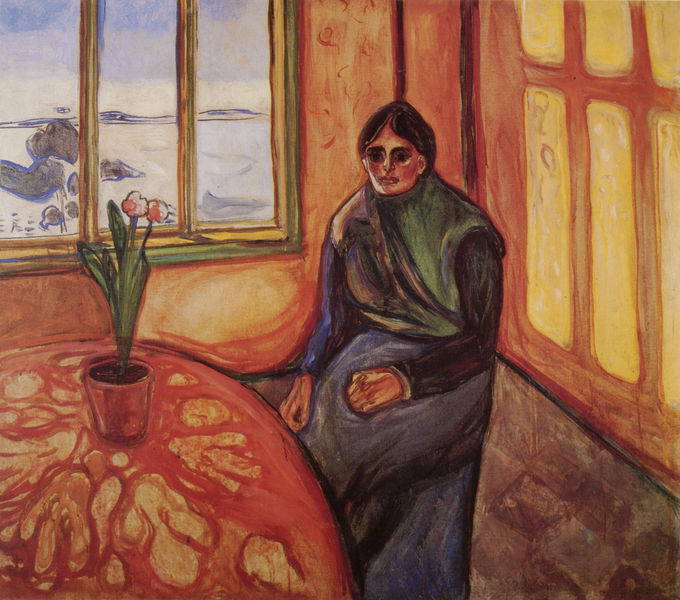
Titel: Melancholie (Laura)
Künstler: Edvard Munch
Standort: Oslo
Institution: Munch-Museet
Schlagwörter: blau, blätter, dunkel, felsen, gemälde, hand, himmel, meer, schatten, umhang, wasser, weiß, aquarell, cezanne, gelb, grob, grün, landschaft, sitzen, blume, blumen, braun, fenster, frau, frisur, grau, hell, hintergrund, jahrhundertwende, kleid, licht, orange, raum, schwarz, tisch, zimmer, ausblick, blick, rosen, rot, schal, schnee, expressionismus, flächig, malerei, mode, muster, rock, symbolismus, arm, arme, augen, gesicht, trauer, bildnis, hände, innenraum, portrait, porträt, tischdecke, tischtuch, einsamkeit, erde, einsam, sonne, boden, haare, interieur, sitzend, pflanze, gebeugt, scheitel, traurig, vase, aussicht, blumentopf, topf, farbig, strand, ecke, umrisse, zimmerecke, fußboden, bäuerin, warm, bergig, farben, fels, violett, winter, duktus, draussen, widerschein, sitzt, melancholisch, lichteinfall, allein, warten, schwanger, fliessend, gauguin, tulpe, wände, blut, munch, schneelandschaft, norwegen, schweden, intensiv, wellig, edvard munch, hügelig, sonnenstrahlen, tonig, reflex, fließen, drinnen, weich, stumpf, rpt, gekrümmt, rundformen, bildausschnitt, depression, edvard, fremd, depressionen, isolation, hoffnungslosigkeit, blumenerde, bildausschnit, cezannisch